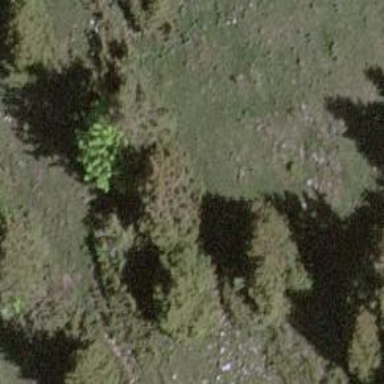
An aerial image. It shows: Single tag "natural: tree."